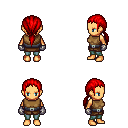
a pixel art fantasy rpg character, female body template, human, tanned skin, leather chest armor, teal pants, red ponytail hairstyle, metal gloves, four views (front, back, left, right), 2x2 character sprite sheet, small pixel art, hard edges, no anti-aliasing